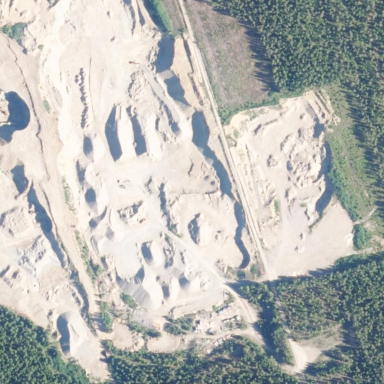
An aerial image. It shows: Quarry area.